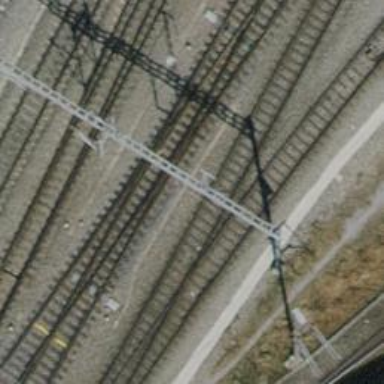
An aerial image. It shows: Railway yard with electrified tracks and single track.